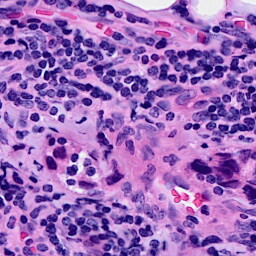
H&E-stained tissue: Breast